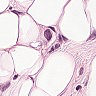
Metastatic tissue present: yes